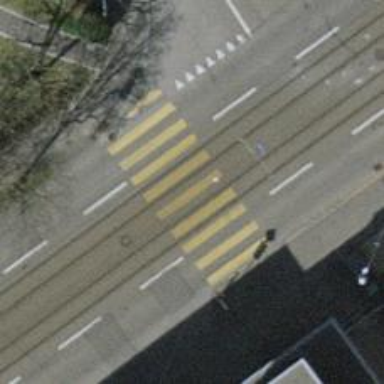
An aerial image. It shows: Uncontrolled zebra crossing with zebra markings.